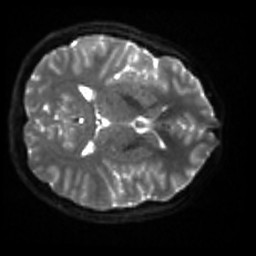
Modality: sbref
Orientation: axial
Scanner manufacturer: siemens
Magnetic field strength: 3 T
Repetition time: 4 s
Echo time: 0.0594 s